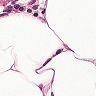
Metastatic tissue present: no